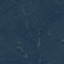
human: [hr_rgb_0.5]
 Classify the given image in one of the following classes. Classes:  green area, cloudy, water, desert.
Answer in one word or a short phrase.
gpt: green area